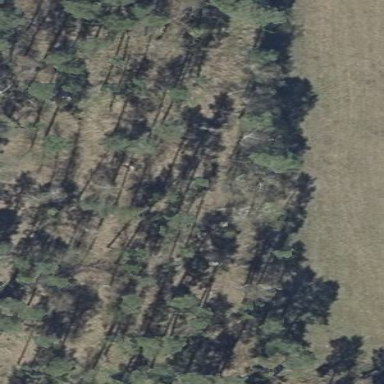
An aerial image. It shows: Forest area.